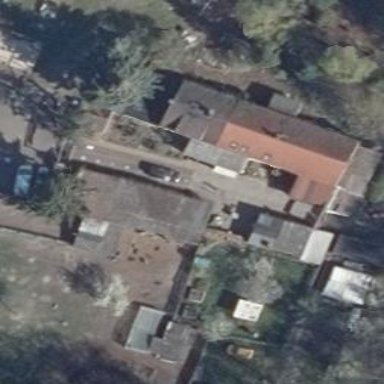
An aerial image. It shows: Farmyard area.